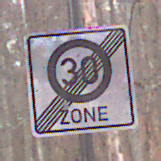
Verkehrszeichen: EndeZone30
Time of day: Midday
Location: Outdoor (Nature)
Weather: Overcast
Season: Autumn
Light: Natural